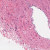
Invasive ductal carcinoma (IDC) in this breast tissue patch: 0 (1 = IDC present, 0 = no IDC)